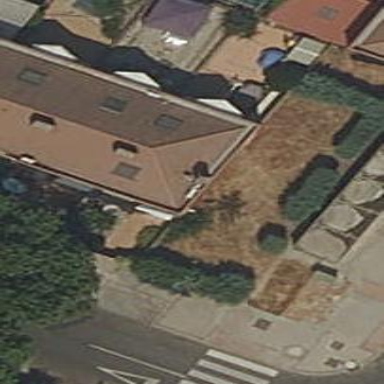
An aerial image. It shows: Semi-detached house.